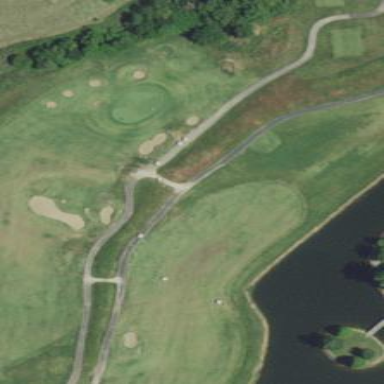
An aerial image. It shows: Area of rough grass used for golf.